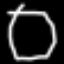
Label: octagon